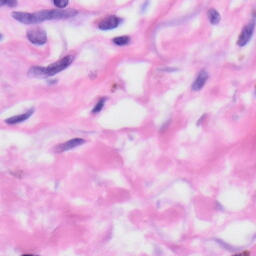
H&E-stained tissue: Skin